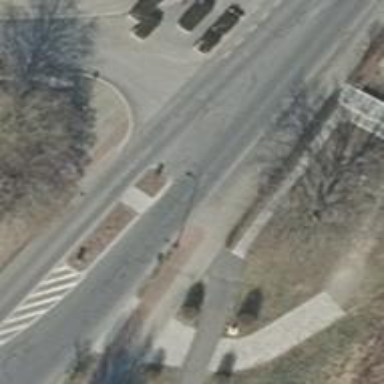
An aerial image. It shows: Crossing with traffic signals.